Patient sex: M
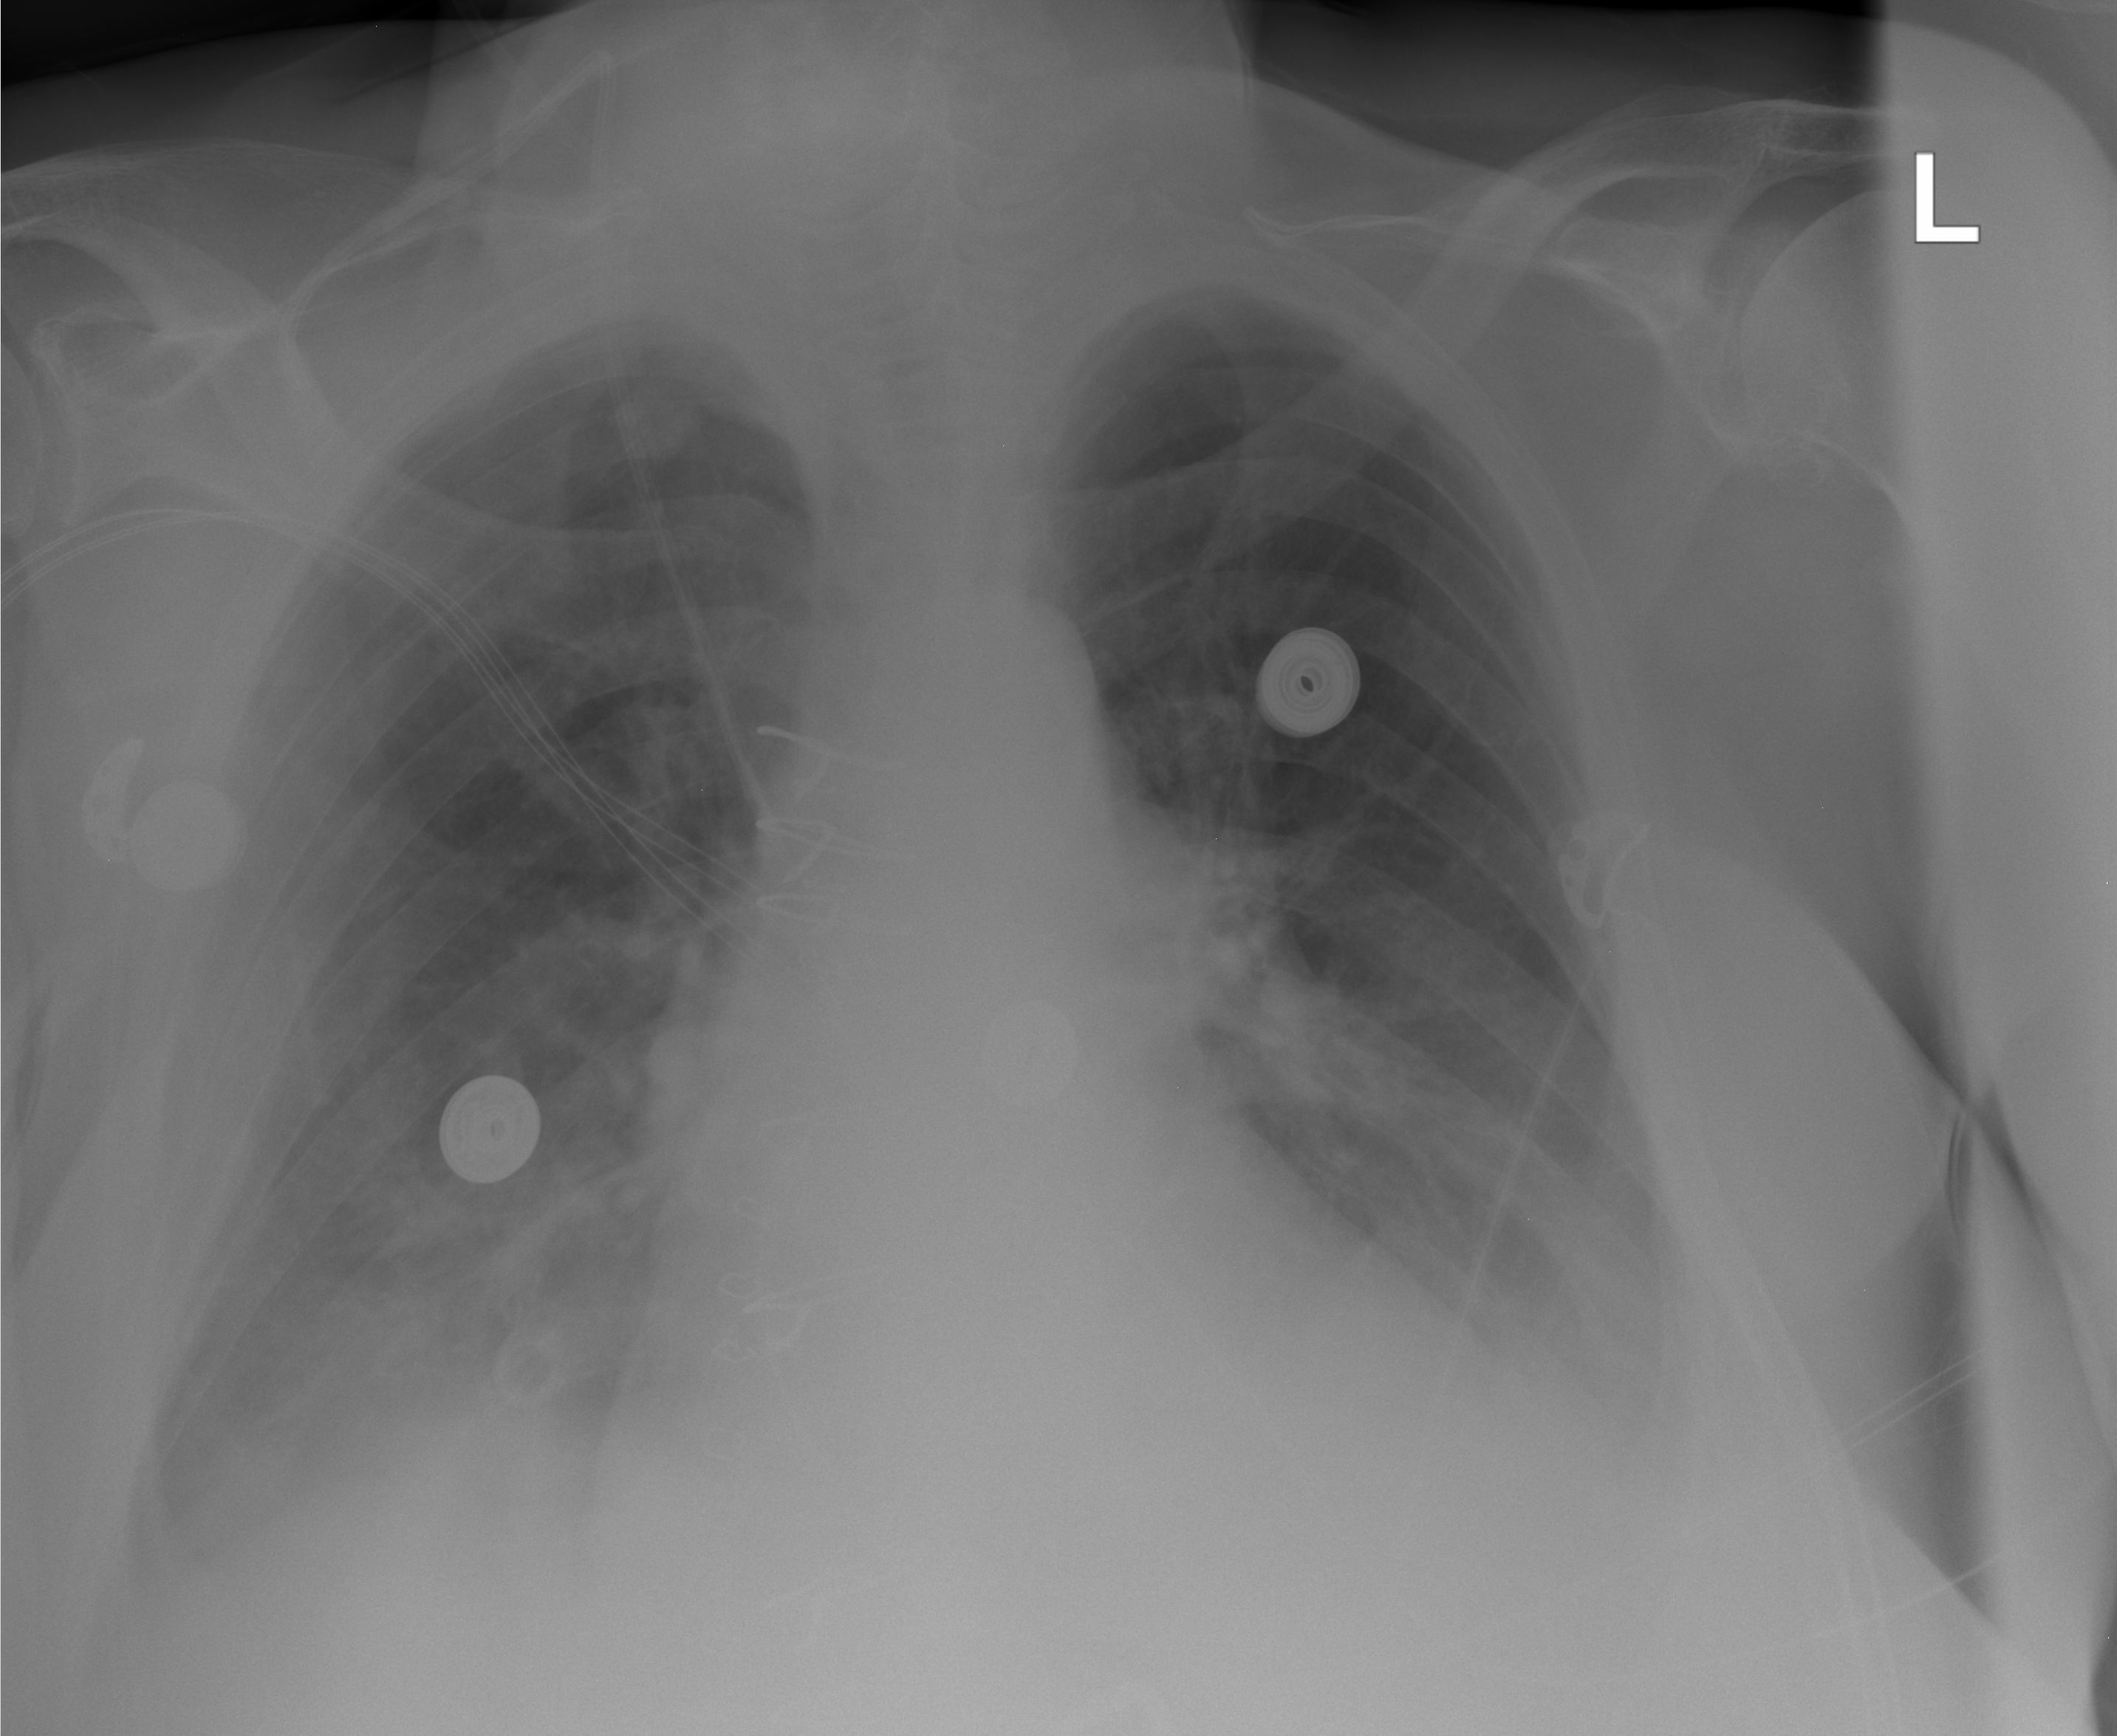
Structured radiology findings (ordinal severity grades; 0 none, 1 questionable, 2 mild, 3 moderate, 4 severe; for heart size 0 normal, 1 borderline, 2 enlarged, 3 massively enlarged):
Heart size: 2
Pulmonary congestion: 0
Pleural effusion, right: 2
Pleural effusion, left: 2
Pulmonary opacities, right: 1
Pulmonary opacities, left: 1
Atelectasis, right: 2
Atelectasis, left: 2